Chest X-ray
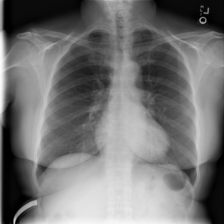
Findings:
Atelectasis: negative
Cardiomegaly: negative
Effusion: negative
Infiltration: negative
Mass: negative
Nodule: negative
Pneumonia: negative
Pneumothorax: negative
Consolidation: negative
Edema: negative
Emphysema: negative
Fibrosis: negative
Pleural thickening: negative
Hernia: negative